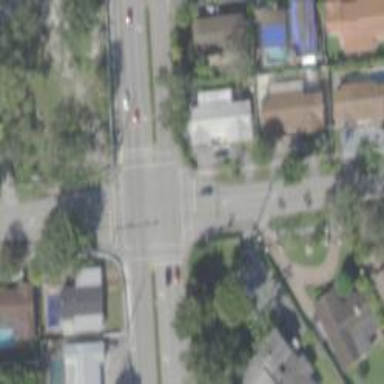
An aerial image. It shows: Footway with asphalt surface and marked with lines for crossing.